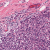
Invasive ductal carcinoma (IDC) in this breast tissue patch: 1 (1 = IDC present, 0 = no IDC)